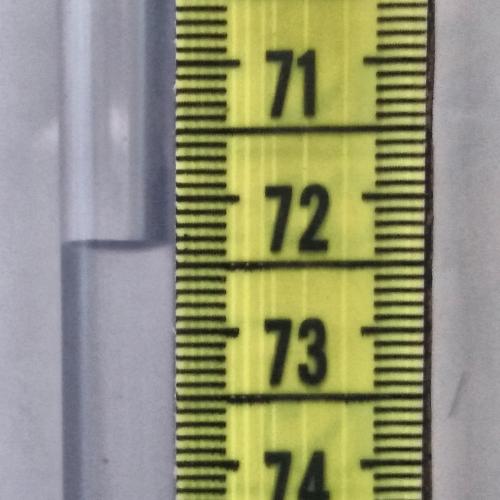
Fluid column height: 72.3 cm